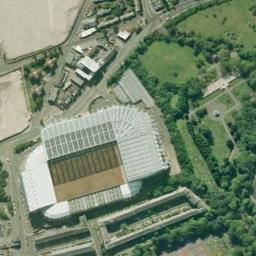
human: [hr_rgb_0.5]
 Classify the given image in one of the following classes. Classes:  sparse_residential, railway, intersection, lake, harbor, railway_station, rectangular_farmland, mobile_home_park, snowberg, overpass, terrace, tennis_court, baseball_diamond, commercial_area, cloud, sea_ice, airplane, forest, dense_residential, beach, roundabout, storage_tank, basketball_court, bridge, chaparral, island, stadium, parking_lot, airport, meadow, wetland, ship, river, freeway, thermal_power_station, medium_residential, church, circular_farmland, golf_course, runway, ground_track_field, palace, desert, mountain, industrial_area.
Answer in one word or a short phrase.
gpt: stadium